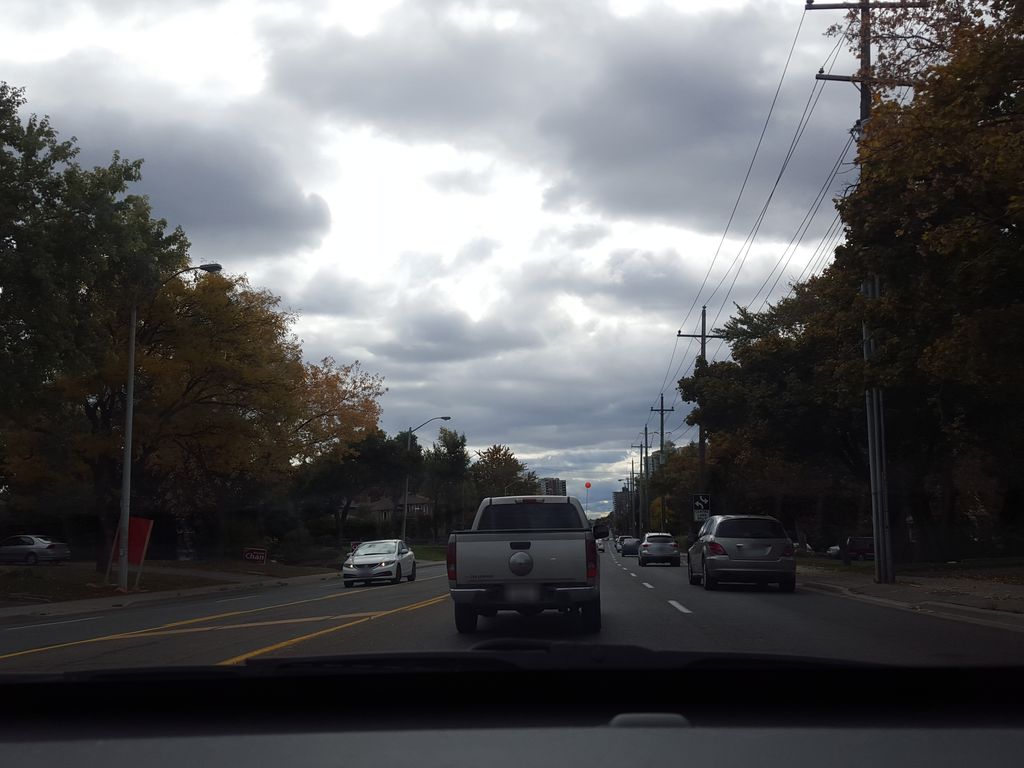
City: toronto